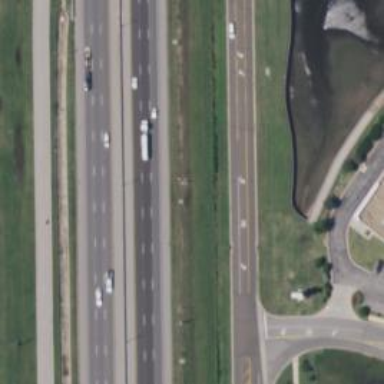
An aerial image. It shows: Tertiary road.